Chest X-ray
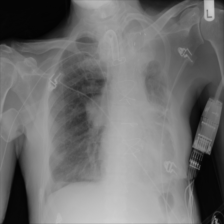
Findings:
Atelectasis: positive
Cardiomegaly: negative
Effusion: negative
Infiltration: positive
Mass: negative
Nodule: negative
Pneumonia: negative
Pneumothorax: negative
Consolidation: positive
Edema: negative
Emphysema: negative
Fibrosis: negative
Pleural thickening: negative
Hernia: negative